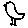
Label: bird